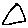
Label: triangle